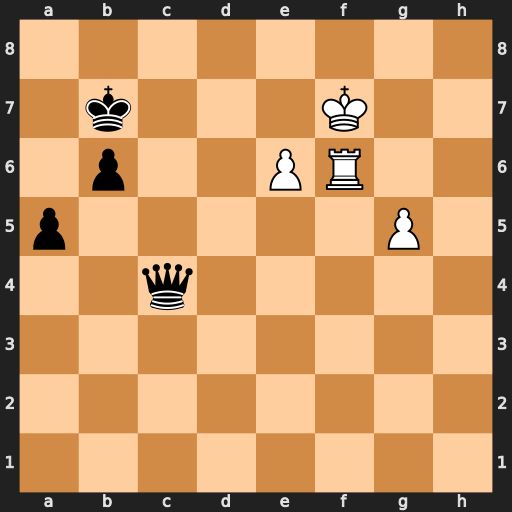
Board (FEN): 8/1k3K2/1p2PR2/p5P1/2q5/8/8/8
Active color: w
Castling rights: -
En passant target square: -
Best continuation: g6 a4 g7 a3 g8=Q